【题型】选择题　【知识点】平面几何　【难度】easy
如图，$\odot O$ 半径 $OC=10\text{cm}$，直线 $l \perp OC$，垂足为 $H$，且 $l$ 交 $\odot O$ 于 $A$、$B$ 两点，$AB=16\text{cm}$，将直线 $l$ 沿 $OC$ 所在直线向下平移，若 $l$ 恰好与 $\odot O$ 相切时，则平移的距离为（\quad ）

A. $2\text{cm}$  \quad
B. $4\text{cm}$  \quad
C. $6\text{cm}$  \quad
D. $16\text{cm}$
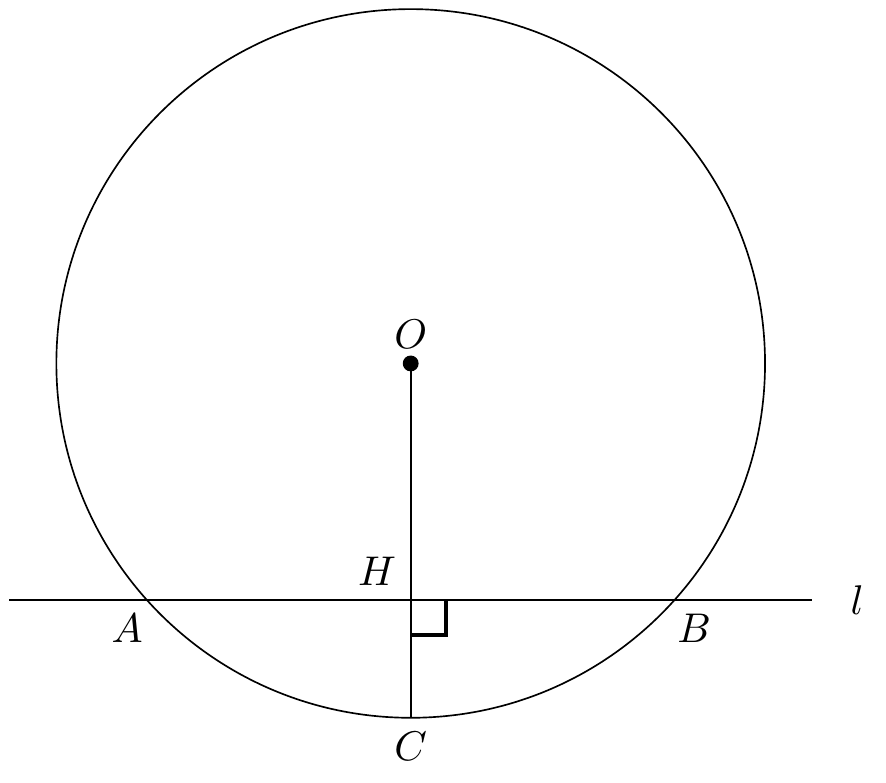
【解答】
解：连接 $OA$。

$\because l \perp OC$，

$\therefore AH = \frac{1}{2} AB = 8$，$OA = OC = 10$，

$\therefore OH = \sqrt{OA^2 - AH^2} = \sqrt{10^2 - 8^2} = 6$，

$\therefore$ 将直线 $l$ 沿 $OC$ 所在直线向下平移，若 $l$ 恰好与 $\odot O$ 相切时，

$\therefore CH = OC - OH = 4\text{cm}$，

即直线在原有位置向下移动 $4\text{cm}$ 后与圆相切。

故选：B。

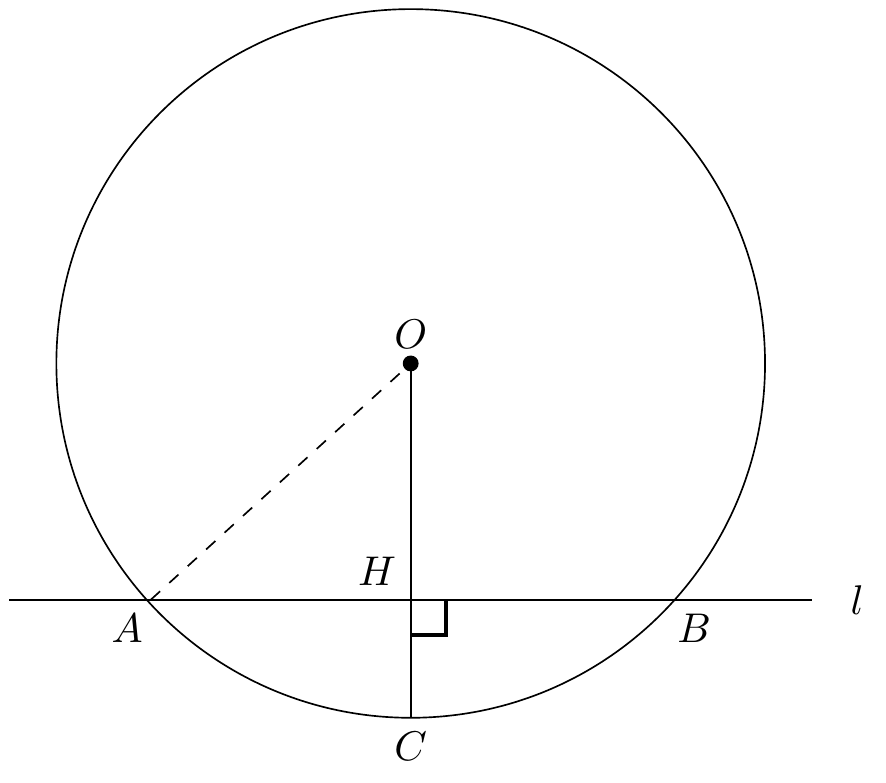